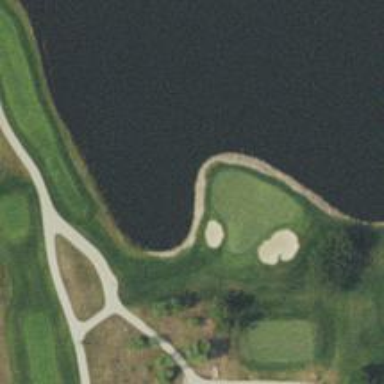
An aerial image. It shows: View of golf hole.